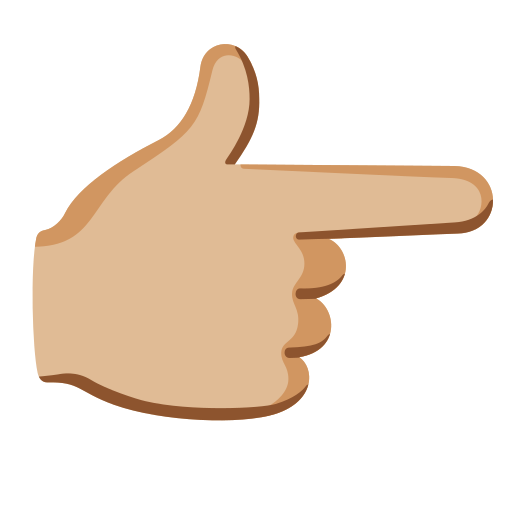
Emoji: 👉🏼